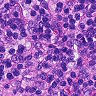
Metastatic tissue present: no